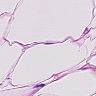
Metastatic tissue present: no